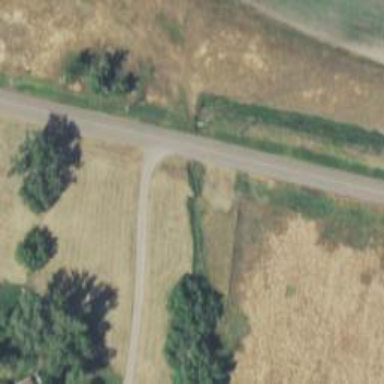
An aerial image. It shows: Culvert tunnel.